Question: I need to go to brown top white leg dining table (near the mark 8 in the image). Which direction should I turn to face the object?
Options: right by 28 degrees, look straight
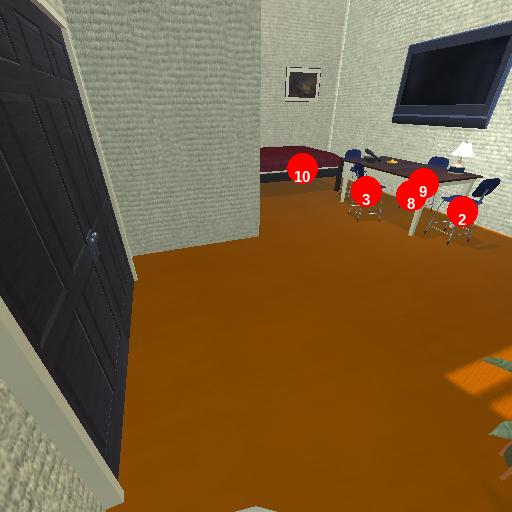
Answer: right by 28 degrees